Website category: university
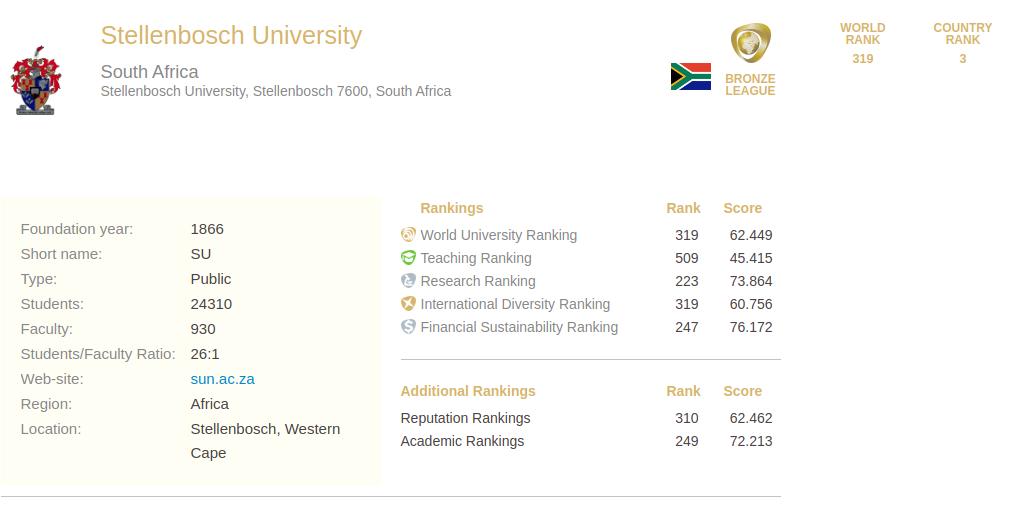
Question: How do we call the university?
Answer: Stellenbosch University

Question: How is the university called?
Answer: Stellenbosch University

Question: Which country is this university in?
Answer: South Africa

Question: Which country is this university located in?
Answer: South Africa

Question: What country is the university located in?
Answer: South Africa

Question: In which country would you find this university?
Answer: South Africa

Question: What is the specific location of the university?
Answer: Stellenbosch University, Stellenbosch 7600, South Africa

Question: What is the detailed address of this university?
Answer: Stellenbosch University, Stellenbosch 7600, South Africa

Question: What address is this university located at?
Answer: Stellenbosch University, Stellenbosch 7600, South Africa

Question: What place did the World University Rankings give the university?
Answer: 319

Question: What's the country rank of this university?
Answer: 3

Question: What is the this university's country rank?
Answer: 3

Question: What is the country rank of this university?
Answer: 3

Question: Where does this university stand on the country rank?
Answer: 3

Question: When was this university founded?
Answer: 1866

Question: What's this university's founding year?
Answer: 1866

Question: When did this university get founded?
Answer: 1866

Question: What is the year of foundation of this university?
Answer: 1866

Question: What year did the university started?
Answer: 1866

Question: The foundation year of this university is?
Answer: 1866

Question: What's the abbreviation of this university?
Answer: SU

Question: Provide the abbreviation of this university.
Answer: SU

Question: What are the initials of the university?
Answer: SU

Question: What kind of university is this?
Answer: Public

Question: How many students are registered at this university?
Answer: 24310

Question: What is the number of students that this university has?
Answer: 24310

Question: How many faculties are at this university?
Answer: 930

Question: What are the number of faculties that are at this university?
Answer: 930

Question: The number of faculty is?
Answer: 930

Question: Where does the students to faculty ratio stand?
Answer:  26 : 1

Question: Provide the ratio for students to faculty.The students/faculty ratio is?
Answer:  26 : 1

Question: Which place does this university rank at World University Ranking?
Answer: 319

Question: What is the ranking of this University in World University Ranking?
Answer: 319

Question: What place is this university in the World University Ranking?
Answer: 319

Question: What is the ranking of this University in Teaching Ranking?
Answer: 509

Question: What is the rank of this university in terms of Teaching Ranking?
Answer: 509

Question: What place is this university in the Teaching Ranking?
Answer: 509

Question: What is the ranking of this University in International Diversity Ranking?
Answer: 319

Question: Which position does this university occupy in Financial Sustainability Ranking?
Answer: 247

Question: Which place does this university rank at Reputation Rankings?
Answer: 310

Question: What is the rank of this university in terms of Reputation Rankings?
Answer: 310

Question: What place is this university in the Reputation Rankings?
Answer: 310

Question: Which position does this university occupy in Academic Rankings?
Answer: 249

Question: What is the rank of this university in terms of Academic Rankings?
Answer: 249

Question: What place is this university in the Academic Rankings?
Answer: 249

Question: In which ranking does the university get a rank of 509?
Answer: Teaching Ranking

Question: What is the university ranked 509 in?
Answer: Teaching Ranking

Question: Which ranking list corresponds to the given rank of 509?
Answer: Teaching Ranking

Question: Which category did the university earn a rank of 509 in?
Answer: Teaching Ranking

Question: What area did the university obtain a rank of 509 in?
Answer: Teaching Ranking

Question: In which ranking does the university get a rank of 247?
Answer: Financial Sustainability Ranking

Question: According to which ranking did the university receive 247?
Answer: Financial Sustainability Ranking

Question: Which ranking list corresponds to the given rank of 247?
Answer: Financial Sustainability Ranking

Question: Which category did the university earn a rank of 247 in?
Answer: Financial Sustainability Ranking

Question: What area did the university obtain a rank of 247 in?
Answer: Financial Sustainability Ranking

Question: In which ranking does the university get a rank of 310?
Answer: Reputation Rankings

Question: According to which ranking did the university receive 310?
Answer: Reputation Rankings

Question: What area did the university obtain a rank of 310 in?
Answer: Reputation Rankings

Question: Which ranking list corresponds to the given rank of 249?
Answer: Academic Rankings

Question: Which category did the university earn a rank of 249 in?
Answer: Academic Rankings

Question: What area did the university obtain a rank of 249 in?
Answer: Academic Rankings

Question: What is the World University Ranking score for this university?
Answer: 62.449

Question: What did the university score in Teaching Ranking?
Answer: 45.415

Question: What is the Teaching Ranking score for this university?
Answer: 45.415